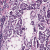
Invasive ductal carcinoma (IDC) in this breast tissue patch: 1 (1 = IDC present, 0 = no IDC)